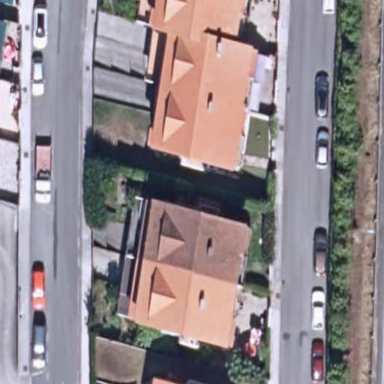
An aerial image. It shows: Simple and straightforward house.